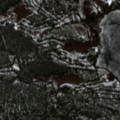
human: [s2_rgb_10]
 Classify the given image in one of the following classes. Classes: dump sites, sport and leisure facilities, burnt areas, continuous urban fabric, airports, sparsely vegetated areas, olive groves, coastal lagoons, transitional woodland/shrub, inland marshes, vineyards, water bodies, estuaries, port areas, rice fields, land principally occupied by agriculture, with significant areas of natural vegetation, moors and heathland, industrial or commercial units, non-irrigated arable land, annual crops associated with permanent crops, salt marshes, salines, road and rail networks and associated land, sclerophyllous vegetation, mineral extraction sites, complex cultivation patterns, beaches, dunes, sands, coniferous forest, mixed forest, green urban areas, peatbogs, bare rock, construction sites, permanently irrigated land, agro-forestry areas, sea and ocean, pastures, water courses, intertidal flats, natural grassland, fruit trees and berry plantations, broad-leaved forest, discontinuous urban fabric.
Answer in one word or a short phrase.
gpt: coniferous forest, mixed forest, transitional woodland/shrub, water bodies